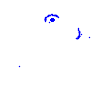
Particle: proton